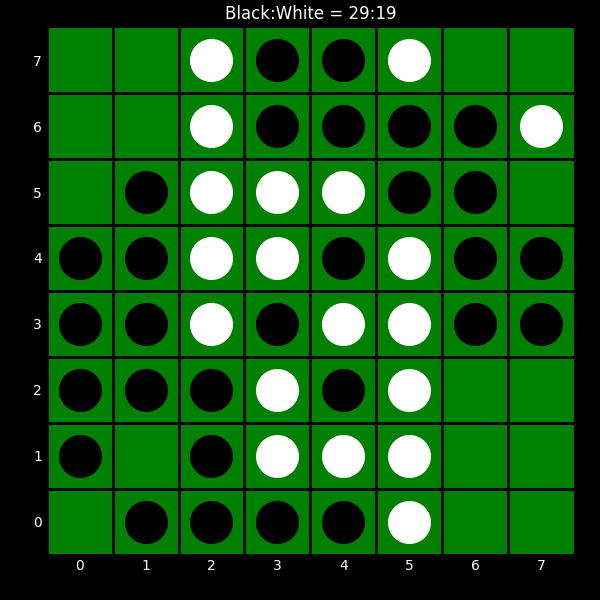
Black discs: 29
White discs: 19